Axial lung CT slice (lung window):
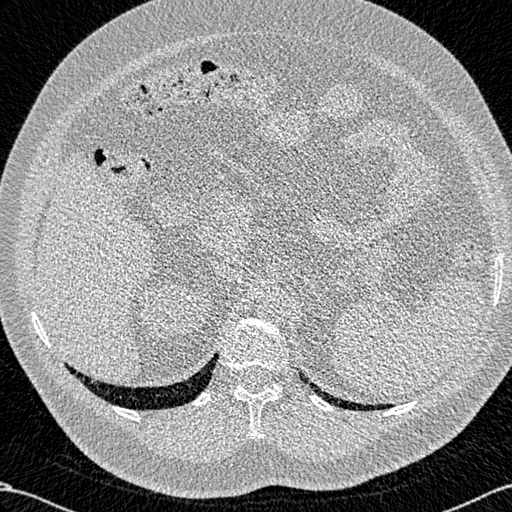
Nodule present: no